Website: crate-barrel
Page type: billing-address
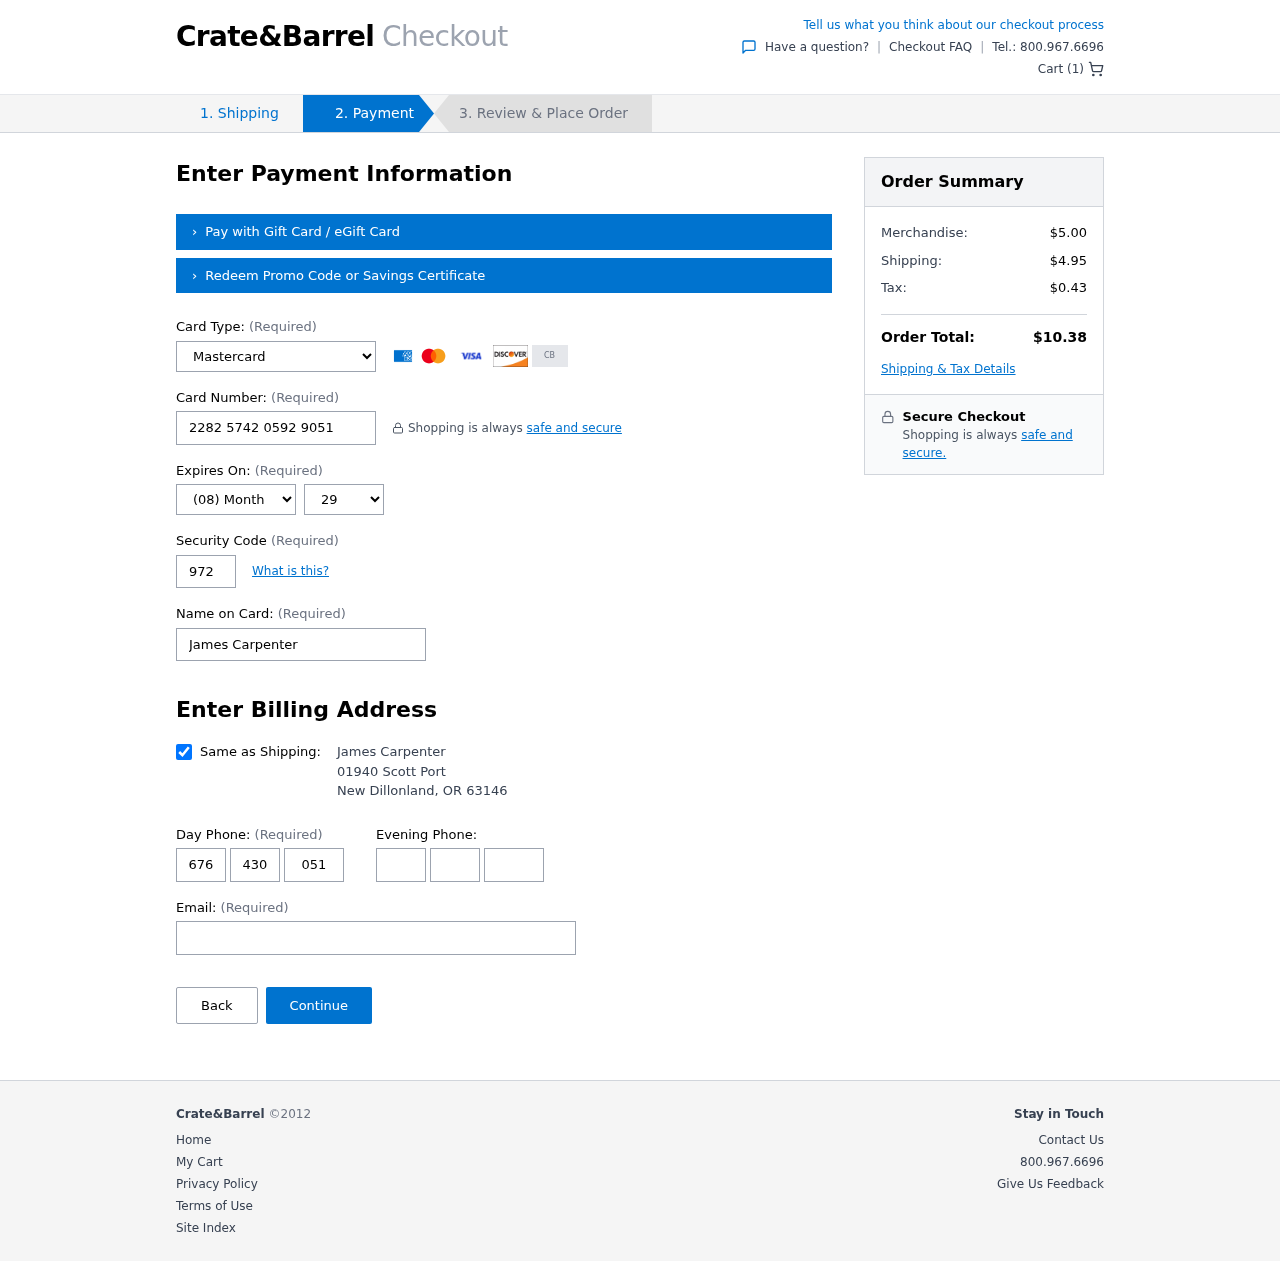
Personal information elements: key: PII_CARD_CVV
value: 972
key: PII_CARD_EXPIRY_MONTH
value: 08
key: PII_CARD_EXPIRY_YEAR
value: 29
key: PII_CARD_NUMBER
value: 2282 5742 0592 9051
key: PII_CARD_TYPE
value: Mastercard
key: PII_CITY
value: New Dillonland
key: PII_EMAIL
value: james_carpenter@gmail.com
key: PII_FULLNAME
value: James Carpenter
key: PII_PHONE_AREA
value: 676
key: PII_PHONE_PREFIX
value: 430
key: PII_PHONE_SUFFIX
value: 0513
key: PII_POSTCODE
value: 63146
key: PII_STATE_ABBR
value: OR
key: PII_STREET
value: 01940 Scott Port
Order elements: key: ORDER_NUM_ITEMS
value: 1
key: ORDER_SUBTOTAL
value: $5.00
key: ORDER_SHIPPING_COST
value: $4.95
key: ORDER_TAX
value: $0.43
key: ORDER_TOTAL
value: $10.38